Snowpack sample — Buffalo Mountain, Silverthorne, Colorado, USA (2/22/26, 2:02 PM MST)
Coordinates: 39.622, -106.113
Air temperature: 33 °F
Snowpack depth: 63 cm
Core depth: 10 cm
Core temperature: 30.2 °F
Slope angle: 11°, slope face: 116°
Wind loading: low
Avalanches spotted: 0
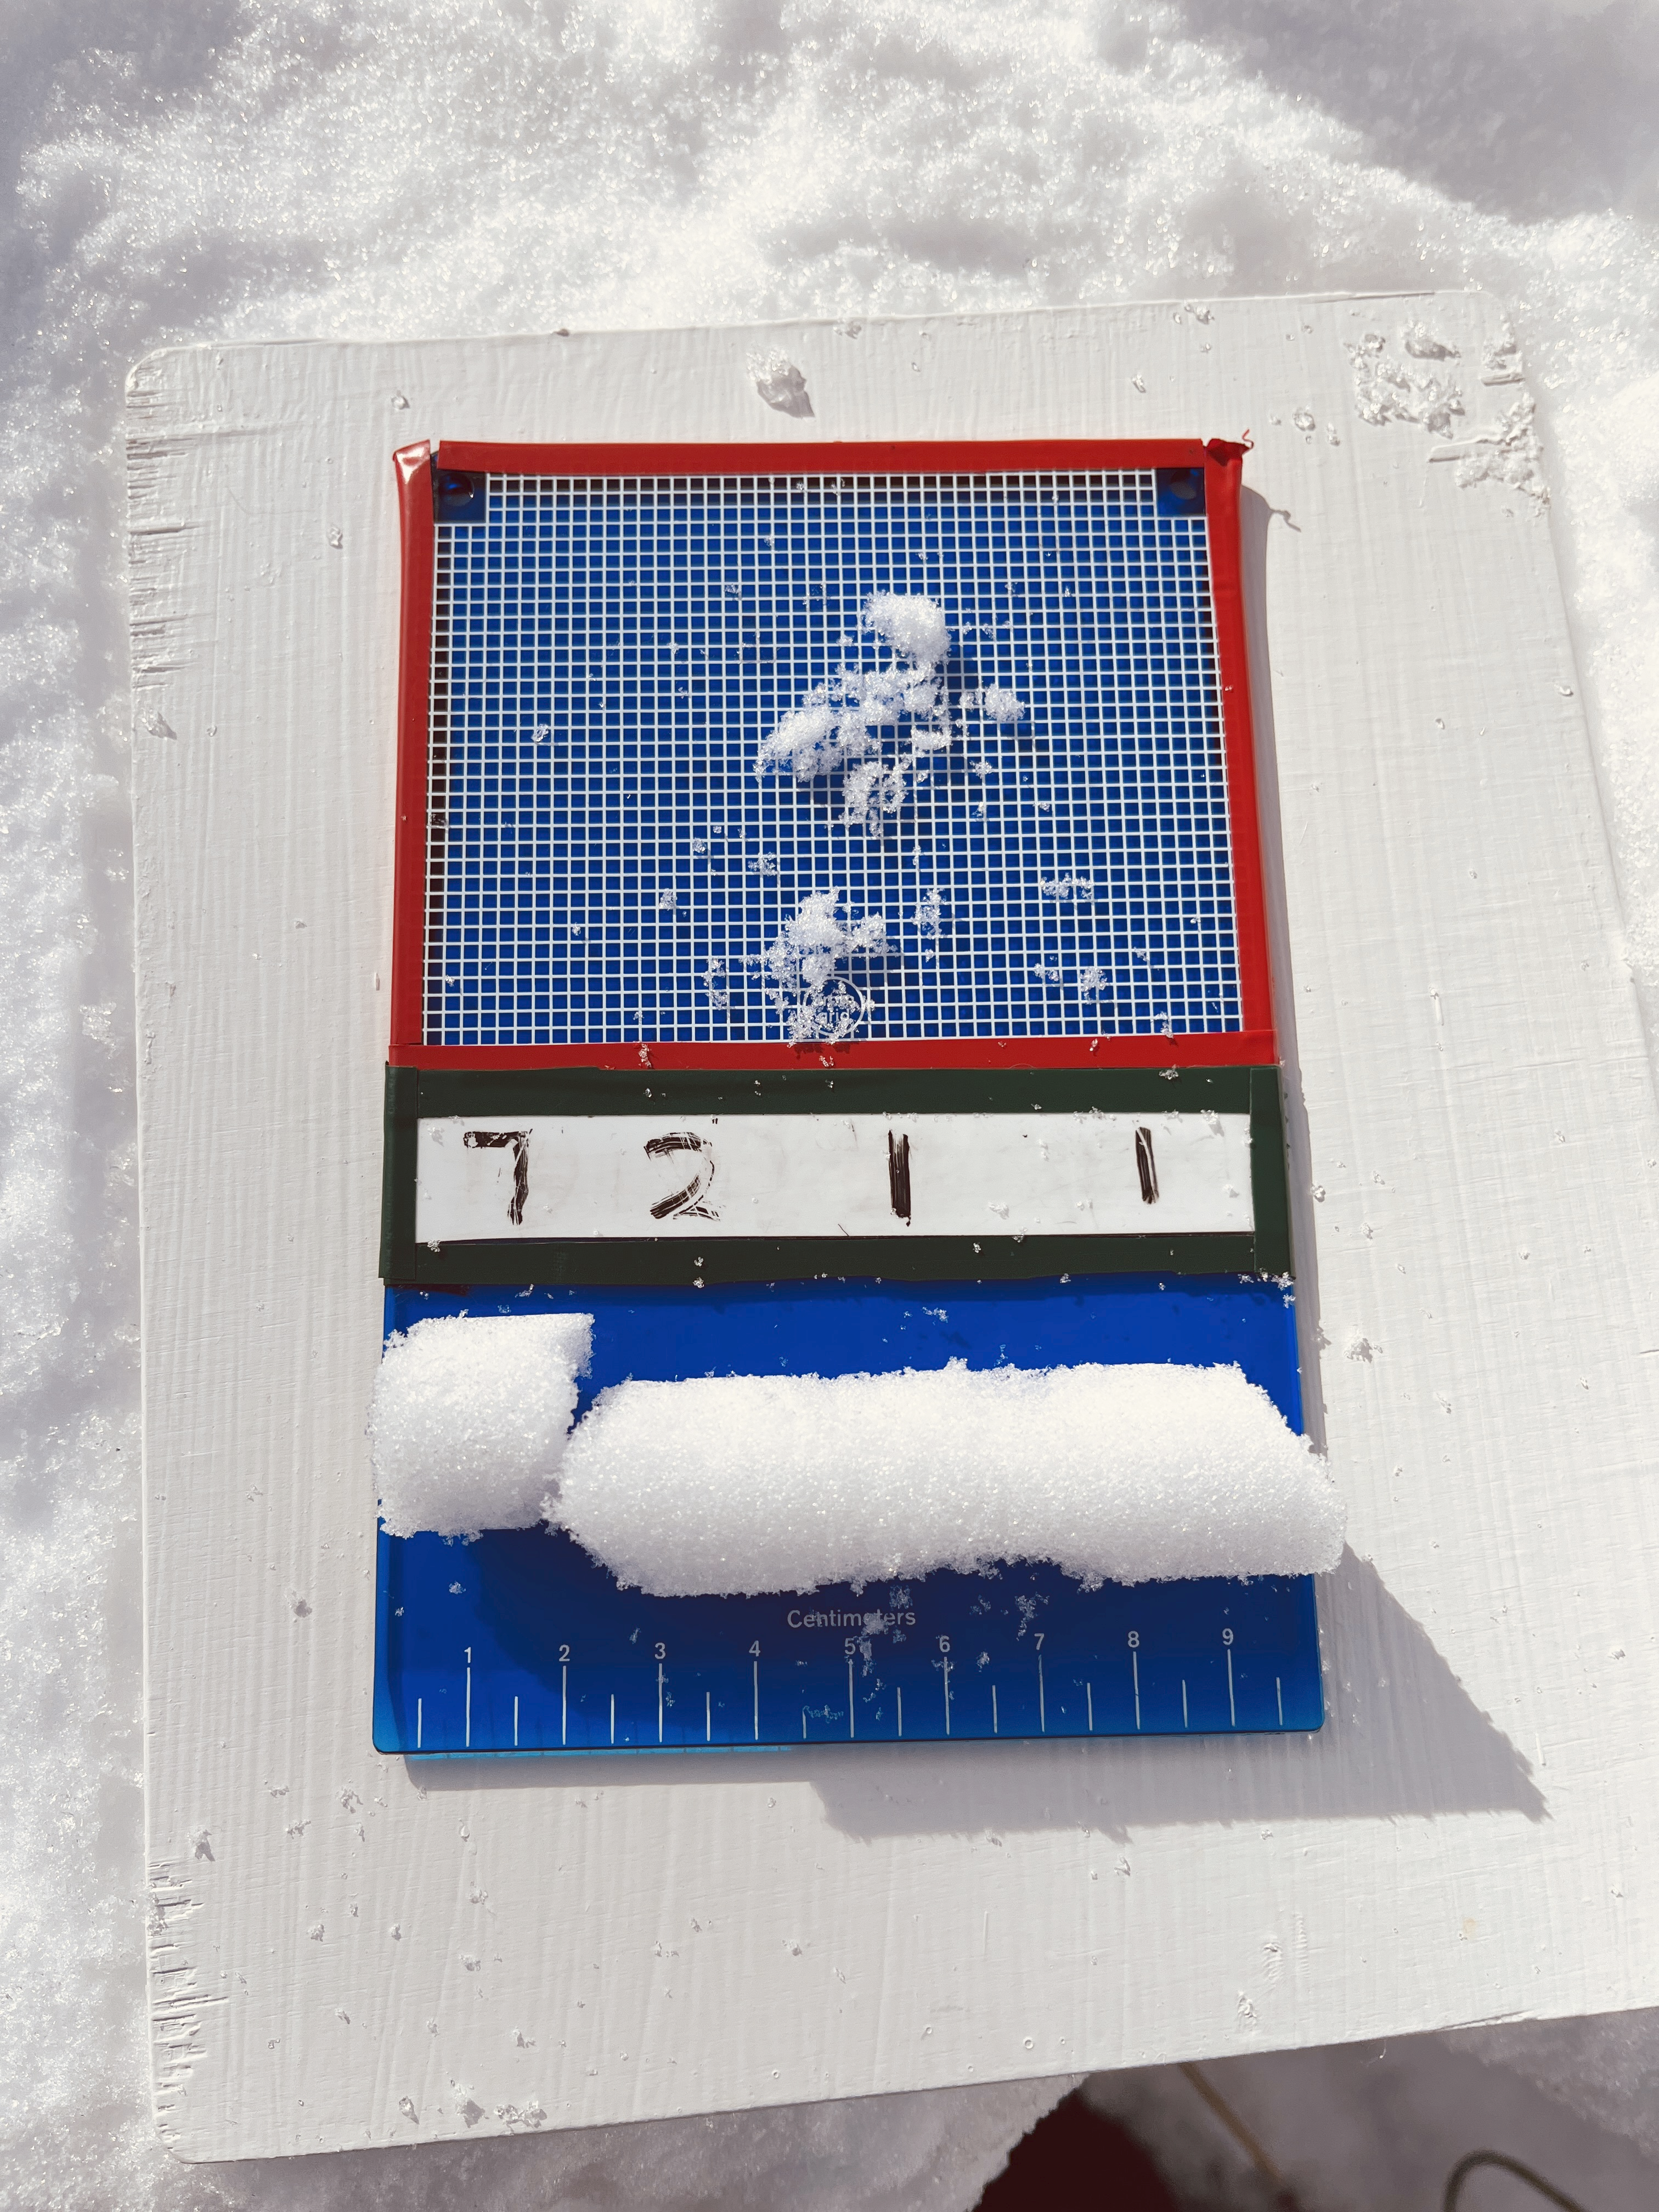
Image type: crystal_card
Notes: In a firebreak similar to site 1, minimal wind loading with no spotted avalanches (not many faces in view though)